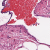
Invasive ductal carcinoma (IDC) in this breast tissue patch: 0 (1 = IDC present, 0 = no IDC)